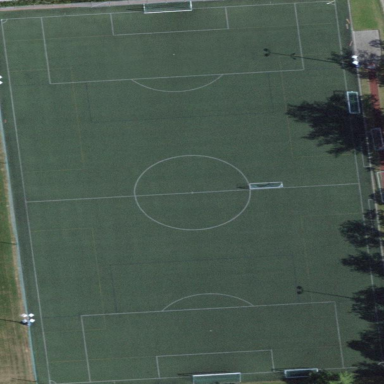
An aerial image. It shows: Soccer pitch for leisure land activities.